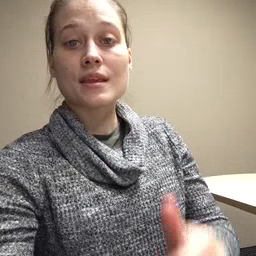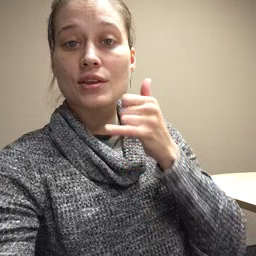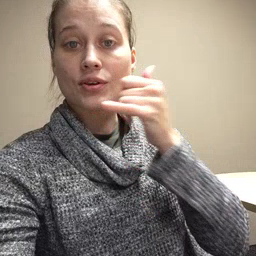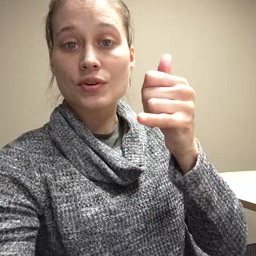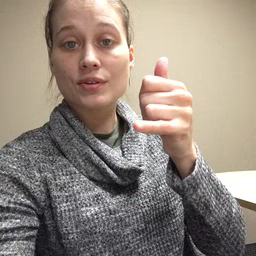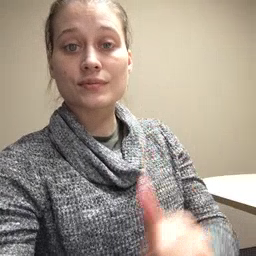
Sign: callonphone